Aerial crown-view tile of a tropical tree (Barro Colorado Island, Panama), acquired 20250414:
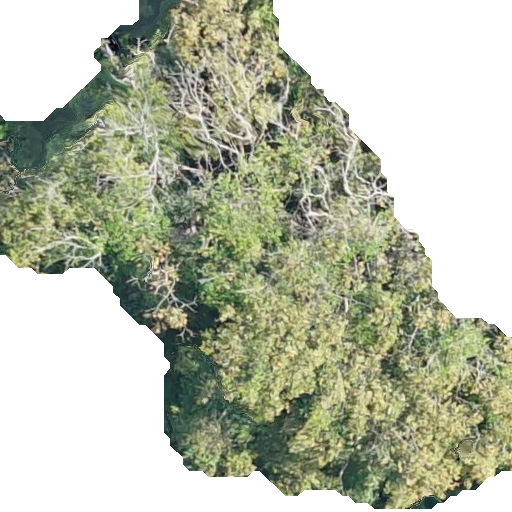
Species: Dipteryx oleifera
GBIF accepted scientific name: Dipteryx oleifera
Crown area: 251.089 m²